Question: Im filling my gridview in the code behind using (C#), I have one column called [SO_Status], This column is empty at the begining, I want to change the value of [SO_Status] to "SO already sent" when I click the button Send!
here is a capture of my grid view:

the select code is:
'''
protected void GridView1_RowCommand(object sender, GridViewCommandEventArgs e)
{
Int16 email;
if ( e.CommandName == "Select")
{
email = Convert.ToInt16(e.CommandArgument);
em.Text = GridView1.Rows[email].Cells[4].Text;
}
}
public void Send_Click(object sender, EventArgs e)
{
if (FileUploadControl.HasFile)
{
client.DeliveryMethod = SmtpDeliveryMethod.Network;
client.Host = "smtp.gmail.com";
client.Port = 587;
....
try
{
client.Send(msg);
ClientScript.RegisterClientScriptBlock(this.GetType(), "validation", "alert('Your Email was sent successfully!');", true);
}
catch
{
Response.Write("Sent error");
}
}
}
'''
I use the select button to get the mail address from the line and send email to this mail address, I want to change the SO_Status after sending this email, to avoid sending email another time to the same person.
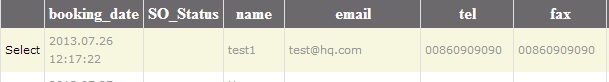
Answer: You need to update the SO_Status in database and rebind the grid from database.
'''
protected void GridView1_RowCommand(object sender, GridViewCommandEventArgs e)
{
Int16 email;
if ( e.CommandName == "Select")
{
email = Convert.ToInt16(e.CommandArgument);
em.Text = GridView1.Rows[email].Cells[4].Text;
//send the email
if (Sendmail(em.Text))
{
updateStatus(em.Text);
// rebind the grid.
bindgrid();
}
else
{
// write code to show error message.
}
}
}
private bool Sendmail( string email)
{
// code to send mail
// you can find the code on google.
return returnvalue;
}
private void updateStatus(string email)
{
// Code to update db colomn
}
private void bindgrid()
{
// code to bind grid.
}
'''